Question: Here is the picture of what has been implemented till now.

To show the total of the the attendance of the age group in the third section in table view.
: Tried applying the label with new variable that can count the cell of the increase and decrease button function.
The increase and decrease button click still gets repeated in the third section of the tableview where we want only label to show the total of the attendance of the age group
:
1.Tried applying the label with new variable that can count the cell of the increase and decrease button function, unfortunately the app crashes if ["0"] is used for new variable to implement total sum. --> var itemValue2 = ["0"]
2.Tried to implement using new controller but same thing happens.
Below is the code of the class AdditionalGuestInformationVC::
'''
import UIKit
import ObjectiveC
import SSSpinnerButton
class AdditionalGuestInforTVCell: UITableViewCell {
@IBOutlet weak var lblName: UILabel!
@IBOutlet weak var lblDetails: UILabel!
@IBOutlet var btnMinus: UIButton!
@IBOutlet var lblValue: UILabel!
@IBOutlet var btnPlus: UIButton!
}
class AdditionalGuestInformationVC: UIViewController, UITableViewDelegate, UITableViewDataSource {
let section = ["Male", "Female", "total"]
let itemsName = [["Shishu", "Baal", "Kishore", "Tarun", "Yuva", "Jyeshta"], ["Shishu", "Baalika", "Kishori", "Taruni", "Yuvati", "Jyeshtaa"], ["Total:"]]
let itemsDetails = [["Below 5 Years - Pre-primary ", "5 to 11 Years - Primary School", "11 to 16 Years - Middle School", "17 to 25 Years - High School/College", "25 to 60 Years - Adults", ">60 Years - Senior citizen"], ["Below 5 Years - Pre-primary ", "5 to 11 Years - Primary School", "11 to 16 Years - Middle School", "17 to 25 Years - High School/College", "25 to 60 Years - Adults", ">60 Years - Senior citizen"],["Attendees"]]
var itemValue = [["0", "0", "0", "0", "0", "0"], ["0", "0", "0", "0", "0", "0"], ["0"]]
var dicMember = [[String:Any]]()
var strDate = ""
var utsavName = ""
@IBOutlet weak var tableView: UITableView!
@IBOutlet var lblShakhaName: UILabel!
@IBOutlet var lblDate: UILabel!
@IBOutlet var btnSubmit: SSSpinnerButton!
override func viewDidLoad() {
super.viewDidLoad()
// Do any additional setup after loading the view.
self.fillData()
}
override func viewWillAppear(_ animated: Bool) {
navigationBarDesign(txt_title: "guest_information".localized, showbtn: "back")
self.firebaseAnalytics(_eventName: "AdditionalGuestInfoVC")
}
func fillData() {
self.lblDate.text = strDate
}
@objc func onMinusClick(_ sender: UIButton) {
let sectionIndex = ((sender.tag / 10) - 10)
let rowIndex = (sender.tag % 10)
let indexPath = NSIndexPath(row: rowIndex, section: sectionIndex)
let cell = tableView.cellForRow(at: indexPath as IndexPath) as? AdditionalGuestInforTVCell
var strVal : Int = Int((cell?.lblValue.text)!)!
if strVal > 0 {
strVal -= 1
}
self.itemValue[sectionIndex][rowIndex] = "\(Int(strVal))"
tableView.reloadRows(at:[indexPath as IndexPath], with:.automatic)
}
@objc func onPlusClick(_ sender: UIButton) {
let sectionIndex = ((sender.tag / 10) - 10)
let rowIndex = (sender.tag % 10)
let indexPath = NSIndexPath(row: rowIndex, section: sectionIndex)
let cell = tableView.cellForRow(at: indexPath as IndexPath) as? AdditionalGuestInforTVCell
var strVal : Int = Int((cell?.lblValue.text)!)!
if strVal < 99 {
strVal += 1
}
self.itemValue[sectionIndex][rowIndex] = "\(Int(strVal))"
tableView.reloadRows(at:[indexPath as IndexPath], with:.automatic)
}
@IBAction func onPreviewClick(_ sender: UIButton) {
let storyBoard = UIStoryboard(name: "Main", bundle: nil)
let vc = storyBoard.instantiateViewController(withIdentifier: "AttendancePreviewVC") as! AttendancePreviewVC
vc.itemsName = self.itemsName
vc.itemsDetails = self.itemsDetails
vc.itemValue = self.itemValue
vc.dicMember = self.dicMember
self.navigationController?.pushViewController(vc, animated: true)
}
@IBAction func onSubmitClick(_ sender: UIButton) {
btnSubmit.startAnimate(spinnerType: SpinnerType.circleStrokeSpin, spinnercolor: .white, spinnerSize: 20, complete: {
// Your code here
self.addSankhyaAPI()
let disableMyButton = sender as? UIButton
disableMyButton?.isEnabled = false
})
}
// MARK: TableView Methods
func tableView(_ tableView: UITableView, titleForHeaderInSection section: Int) -> String?
{
return self.section[section]
}
func numberOfSections(in tableView: UITableView) -> Int
{
// #warning Incomplete implementation, return the number of sections
return self.section.count
}
func tableView(_ tableView: UITableView, viewForHeaderInSection section: Int) -> UIView? {
let rect = CGRect(x: 20, y: 0, width: tableView.frame.size.width - 40, height: 60)
let footerView = UIView(frame:rect)
footerView.backgroundColor = UIColor.init(red: 229.0/255.0, green: 229.0/255.0, blue: 229.0/255.0, alpha: 1.0)
let lblTitle = UILabel(frame: CGRect(x: 20.0, y: footerView.center.y / 2, width: 160, height: 30))
lblTitle.text = "Guest Information"
lblTitle.font = UIFont(name: "SourceSansPro-Regular", size: 20.0)
lblTitle.backgroundColor = UIColor.clear
lblTitle.textColor = UIColor.init(red: 154.0/255.0, green: 154.0/255.0, blue: 154.0/255.0, alpha: 1.0)
let lblGender = UILabel(frame: CGRect(x: 30.0 + lblTitle.frame.width, y: footerView.center.y / 2, width: 80, height: 30))
lblGender.text = self.section[section]
lblGender.font = UIFont(name: "SourceSansPro-SemiBold", size: 16.0)
lblGender.textColor = UIColor.black
lblGender.backgroundColor = UIColor.init(red: 255.0/255.0, green: 230.0/255.0, blue: 190.0/255.0, alpha: 1.0)
lblGender.layer.cornerRadius = 15.0
lblGender.layer.masksToBounds = true
lblGender.textAlignment = .center
footerView.addSubview(lblGender)
footerView.addSubview(lblTitle)
return footerView
}
func tableView(_ tableView: UITableView, heightForHeaderInSection section: Int) -> CGFloat {
return 60 // or whatever
}
func tableView(_ tableView: UITableView, numberOfRowsInSection section: Int) -> Int {
return self.itemsName[section].count
}
func tableView(_ tableView: UITableView, cellForRowAt indexPath: IndexPath) -> UITableViewCell {
let cell = tableView.dequeueReusableCell(withIdentifier: "AdditionalGuestInforTVCell", for: indexPath) as! AdditionalGuestInforTVCell
cell.lblName.text = self.itemsName[indexPath.section][indexPath.row]
cell.lblDetails.text = self.itemsDetails[indexPath.section][indexPath.row]
cell.lblValue.text = self.itemValue[indexPath.section][indexPath.row]
cell.btnMinus.addTarget(self, action: #selector(onMinusClick(_:)), for: .touchUpInside)
cell.btnPlus.addTarget(self, action: #selector(onPlusClick(_:)), for: .touchUpInside)
let strSection : String = "\(indexPath.section + 10)"
let strRow = "\(indexPath.row)"
cell.btnPlus.tag = Int(strSection + strRow)!
cell.btnMinus.tag = Int(strSection + strRow)!
cell.lblValue.tag = Int(strSection + strRow)!
return cell
}
func tableView(_ tableView: UITableView, heightForRowAt indexPath: IndexPath) -> CGFloat {
return UITableView.automaticDimension //Choose your custom row height
}
func addSankhyaAPI() {
let arrFilter : [String] = self.dicMember.filter { $0["isPresent"] as! String == "true" }.map { $0["member_id"]! as! String }
let stringArr = arrFilter.joined(separator: " ")
let stringArray = stringArr.replacingOccurrences(of: " ", with: ", ", options: .literal, range: nil)
var parameters: [String: Any] = [:]
parameters["user_id"] = _appDelegator.dicMemberProfile![0]["user_id"] as? String // dicUserDetails["user_id"]
parameters["event_date"] = strDate
parameters["org_chapter_id"] = _appDelegator.dicMemberProfile![0]["shakha_id"]
parameters["utsav"] = utsavName
parameters["member_id"] = stringArray
parameters["shishu_male"] = self.itemValue[0][0]
parameters["baal"] = self.itemValue[0][1]
parameters["kishore"] = self.itemValue[0][2]
parameters["tarun"] = self.itemValue[0][3]
parameters["yuva"] = self.itemValue[0][4]
parameters["proudh"] = self.itemValue[0][5]
parameters["shishu_female"] = self.itemValue[1][0]
parameters["baalika"] = self.itemValue[1][1]
parameters["kishori"] = self.itemValue[1][2]
parameters["taruni"] = self.itemValue[1][3]
parameters["yuvati"] = self.itemValue[1][4]
parameters["proudha"] = self.itemValue[1][5]
parameters["total:"] = self.itemValue[2]
parameters["api"] = "yes"
print(parameters)
APIManager.sharedInstance.callPostApi(url: APIUrl.add_sankhya, parameters: parameters) { (jsonData, error) in
if error == nil
{
if let status = jsonData!["status"].int
{
if status == 1
{
self.btnSubmit.stopAnimationWithCompletionTypeAndBackToDefaults(completionType: .success, backToDefaults: true, complete: {
// Your code here
if let strMessage = jsonData!["message"].string {
showAlert(title: APP.title, message: strMessage)
}
})
}else {
self.btnSubmit.stopAnimationWithCompletionTypeAndBackToDefaults(completionType: .fail, backToDefaults: true, complete: {
// Your code here
if let strError = jsonData!["message"].string {
showAlert(title: APP.title, message: strError)
}
})
}
} else {
self.btnSubmit.stopAnimationWithCompletionTypeAndBackToDefaults(completionType: .fail, backToDefaults: true, complete: {
// Your code here
if let strError = jsonData!["message"].string {
showAlert(title: APP.title, message: strError)
}
})
}
}
}
}
}
'''
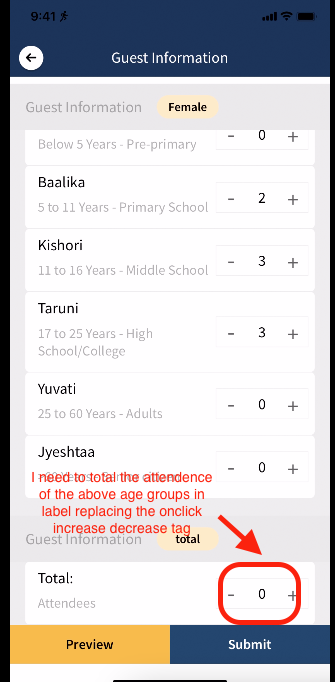
Answer: Just edit the code with three functions:: To show it like below image:<URL>
'''
@objc func onMinusClick(_ sender: UIButton) {
let section = (sender.tag / 10) - 10
let row = sender.tag % 10
var value = Int(self.itemValue[section][row]) ?? 0
value -= 1
if value < 0 {
value = 0
}
self.itemValue[section][row] = "\(value)"
let indexPath = IndexPath(row: row, section: section)
if let cell = self.tableView.cellForRow(at: indexPath) as? AdditionalGuestInforTVCell {
cell.lblValue.text = self.itemValue[section][row]
}
calculateTotal()
}
@objc func onPlusClick(_ sender: UIButton) {
let section = (sender.tag / 10) - 10
let row = sender.tag % 10
var value = Int(self.itemValue[section][row]) ?? 0
value += 1
self.itemValue[section][row] = "\(value)"
let indexPath = IndexPath(row: row, section: section)
if let cell = self.tableView.cellForRow(at: indexPath) as? AdditionalGuestInforTVCell {
cell.lblValue.text = self.itemValue[section][row]
}
calculateTotal()
}
func calculateTotal() {
var total = 0
for i in 0..<itemValue.count {
for j in 0..<itemValue[i].count {
total += Int(itemValue[i][j]) ?? 0
}
}
let totalMembers = dicMember.count
let totalMembersLabel = UILabel(frame: CGRect(x: 0, y: 0, width: tableView.frame.width, height: 80))
totalMembersLabel.text = "Sankhya: \(totalMembers)
Guest Sankhya: \(total)
Total Sankhya: \(totalMembers + total)"
totalMembersLabel.numberOfLines = 5
totalMembersLabel.textAlignment = .center
totalMembersLabel.font = UIFont.boldSystemFont(ofSize: 18)
tableView.tableHeaderView = totalMembersLabel
let label = UILabel(frame: CGRect(x: 0, y: 0, width: tableView.frame.width, height: 80))
label.text = " Guest Sankhya: \(total)"
label.textAlignment = .right
label.font = UIFont.systemFont(ofSize: 12)
tableView.tableFooterView = label
let combinedLabel = UILabel(frame: CGRect(x: 0, y: 0, width: tableView.frame.width, height: 80))
combinedLabel.text = "Guest Sankhya: \(total) "
combinedLabel.textAlignment = .center
combinedLabel.font = UIFont.boldSystemFont(ofSize: 18)
tableView.tableFooterView = combinedLabel
}
'''
call calculateTotal() inside tableView for viewForHeaderInSection
'''
//existing code
calculateTotal()
}
'''